Question: I'm having some issues with IE 10. <URL>
On latest Chrome and Firefox all the text is rendered in one line. But in IE it renders like this .
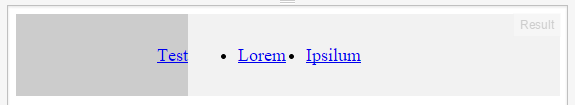
Answer: Add this to your CSS
'''
.gh-nav-panel {
display: table-cell;
vertical-align:middle; /*this will vertically align your text to the middle*/
}
'''